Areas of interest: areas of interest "Wan'an Mountain Wildlife Happy World"
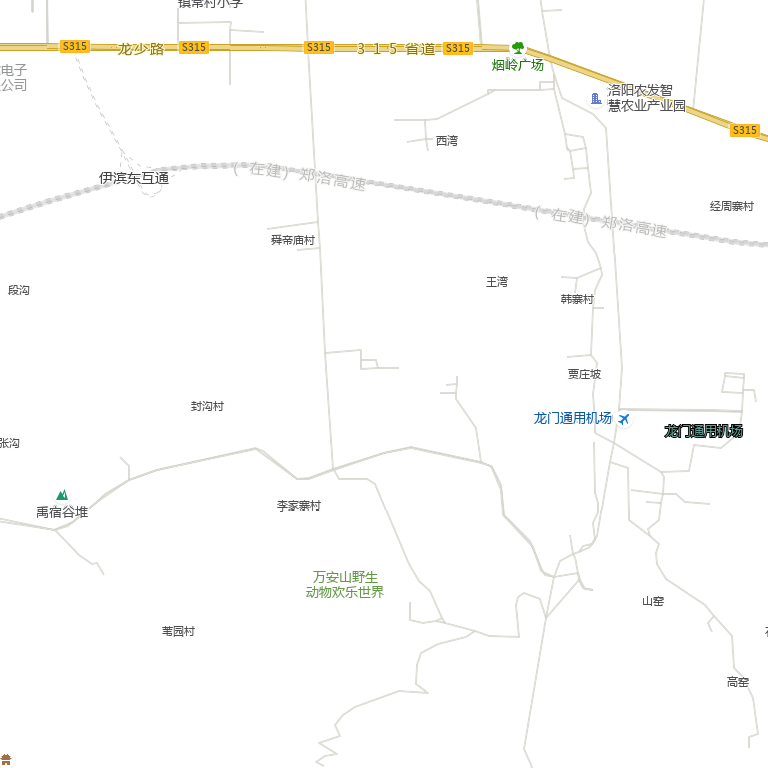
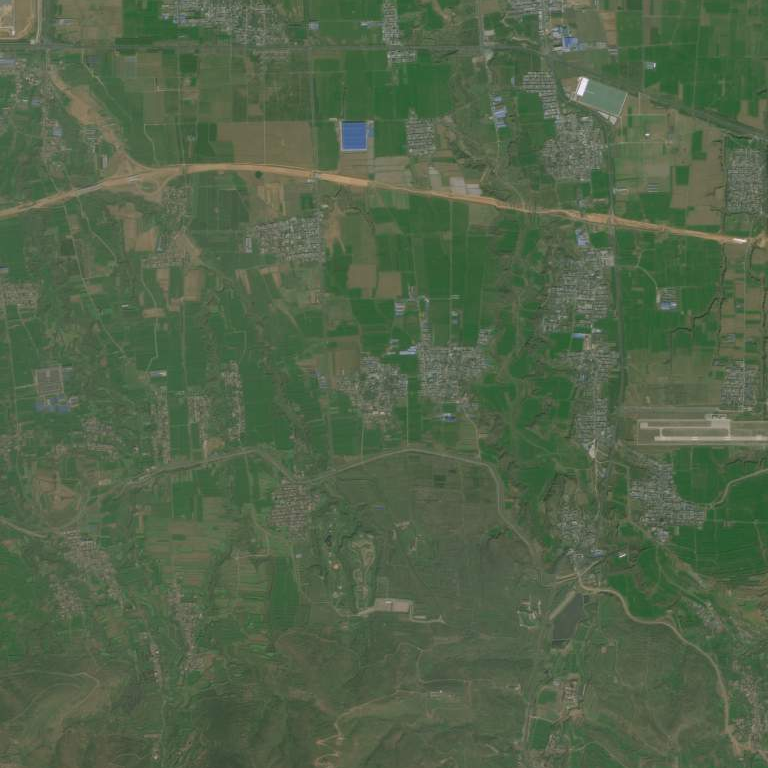